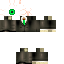
A male human skin with medium skin, wearing brown long hair dressed in a blue suit and black pants, featuring a closed mouth.